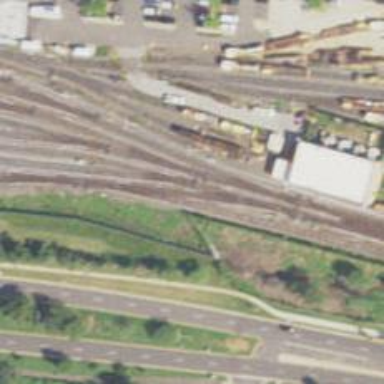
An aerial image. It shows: Electrified rail passing through service yard.